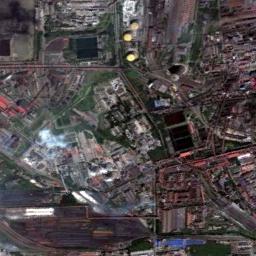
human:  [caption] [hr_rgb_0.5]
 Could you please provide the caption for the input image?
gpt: There are two thermal power stations and several building blocks .

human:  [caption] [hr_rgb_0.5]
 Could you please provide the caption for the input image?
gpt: The thermal power station is on the grass next to some buildings with white mist above .

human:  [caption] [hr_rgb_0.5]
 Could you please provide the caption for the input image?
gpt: Many buildings of different shapes and sizes are beside the thermal power station .

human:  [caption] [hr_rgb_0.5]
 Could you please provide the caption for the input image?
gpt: In the thermal power station, there are neatly planned factories, Roads, Equipment, pipelines and good greening, and there are cooling towers and chimneys .

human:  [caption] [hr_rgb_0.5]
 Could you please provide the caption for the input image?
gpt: There are many buildings on the thermal power station .